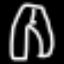
Label: pants